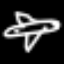
Label: airplane